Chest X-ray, AP view. Patient: 54 years old, sex M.
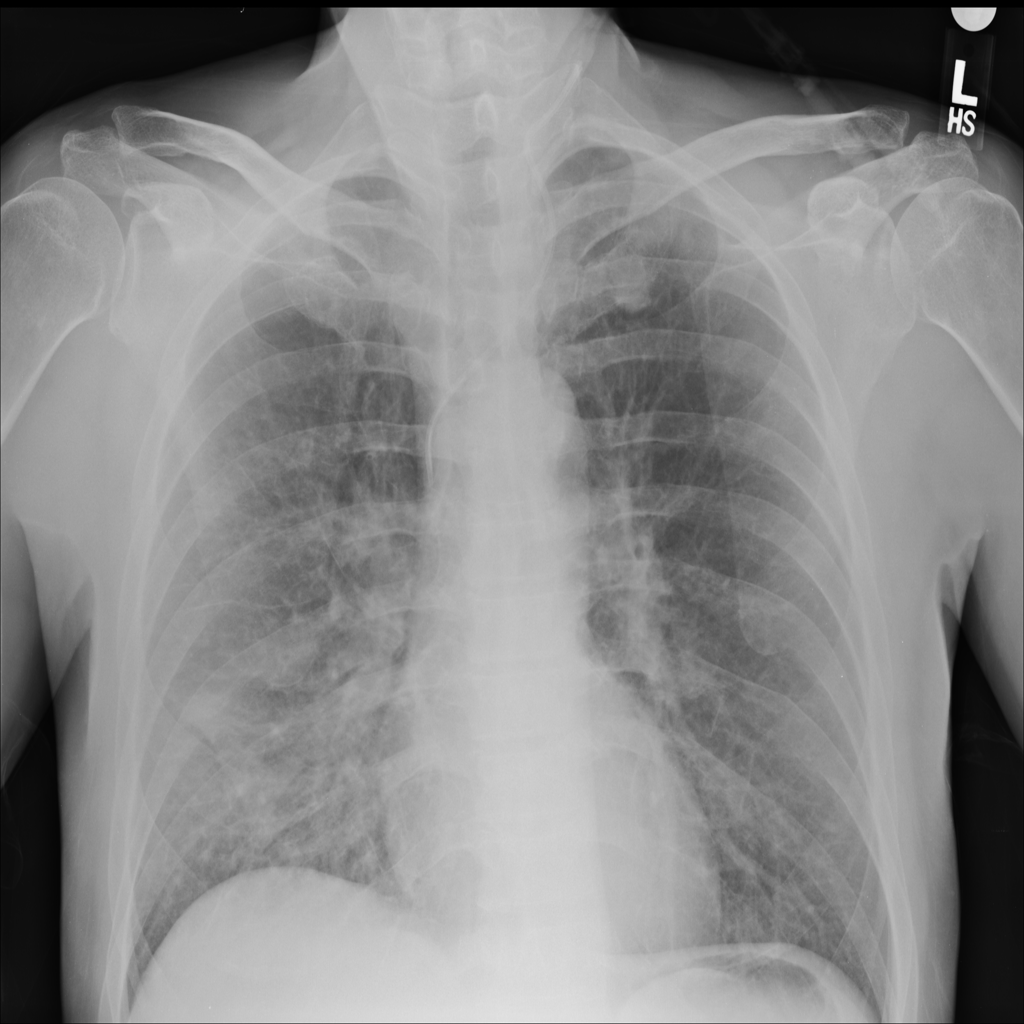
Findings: Infiltration